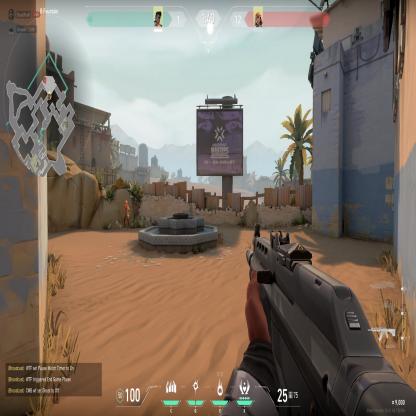
Label: enemy